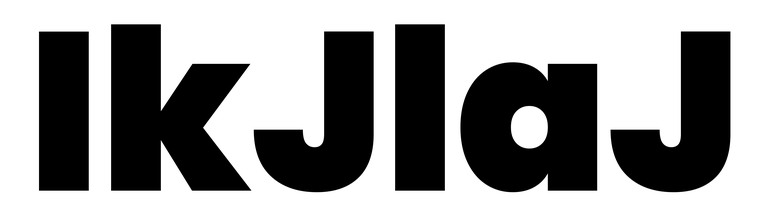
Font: Poppins-Black